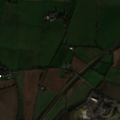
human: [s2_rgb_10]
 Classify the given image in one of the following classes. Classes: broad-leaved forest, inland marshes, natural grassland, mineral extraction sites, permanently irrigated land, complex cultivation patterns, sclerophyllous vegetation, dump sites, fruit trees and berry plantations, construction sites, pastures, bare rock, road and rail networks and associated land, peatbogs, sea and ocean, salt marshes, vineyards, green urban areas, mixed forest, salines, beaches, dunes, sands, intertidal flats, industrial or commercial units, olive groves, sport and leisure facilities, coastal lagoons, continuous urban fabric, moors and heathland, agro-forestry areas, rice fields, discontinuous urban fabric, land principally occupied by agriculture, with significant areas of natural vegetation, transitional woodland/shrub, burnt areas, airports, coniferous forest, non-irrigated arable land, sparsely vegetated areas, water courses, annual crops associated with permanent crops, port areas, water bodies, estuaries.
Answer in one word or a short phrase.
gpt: road and rail networks and associated land, mineral extraction sites, non-irrigated arable land, pastures